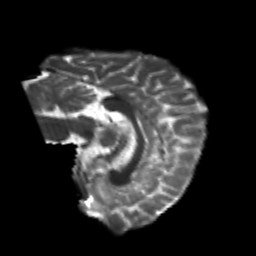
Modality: T2w
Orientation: sagittal
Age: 20
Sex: female
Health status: healthy
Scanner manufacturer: philips
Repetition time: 7.391 s
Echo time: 0.08599 s